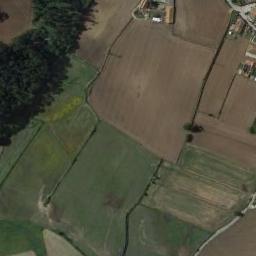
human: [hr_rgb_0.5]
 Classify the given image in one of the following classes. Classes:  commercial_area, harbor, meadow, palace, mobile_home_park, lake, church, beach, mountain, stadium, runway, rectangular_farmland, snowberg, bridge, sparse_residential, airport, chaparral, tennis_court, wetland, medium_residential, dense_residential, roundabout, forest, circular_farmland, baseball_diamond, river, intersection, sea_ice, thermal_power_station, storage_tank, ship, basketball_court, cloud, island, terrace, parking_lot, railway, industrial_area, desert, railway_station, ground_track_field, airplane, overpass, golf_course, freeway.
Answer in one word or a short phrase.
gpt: terrace